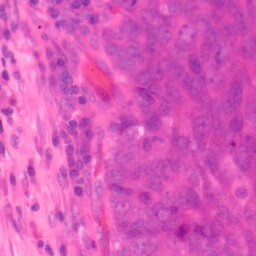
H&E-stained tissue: Colon